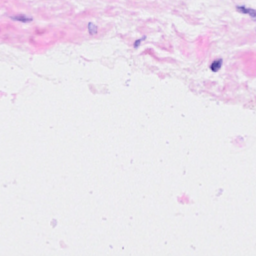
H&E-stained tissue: Breast